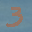
Label: 3